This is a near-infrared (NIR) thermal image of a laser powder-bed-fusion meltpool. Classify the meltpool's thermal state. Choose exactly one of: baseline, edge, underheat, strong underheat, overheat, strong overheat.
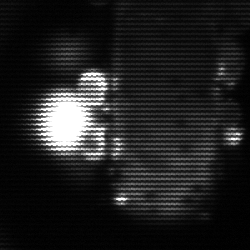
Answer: strong underheat